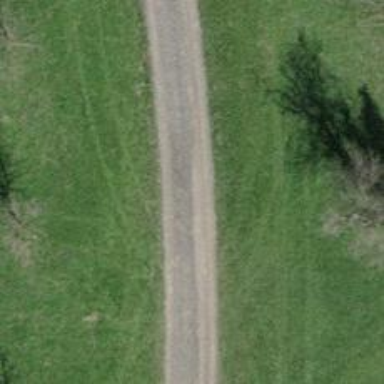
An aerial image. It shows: Gravel track with grade2 quality.